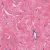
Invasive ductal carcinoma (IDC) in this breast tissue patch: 0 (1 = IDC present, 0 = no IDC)